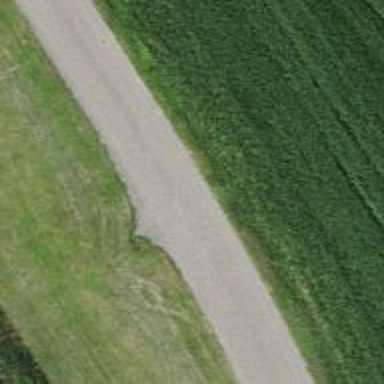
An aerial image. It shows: Unclassified paved road.